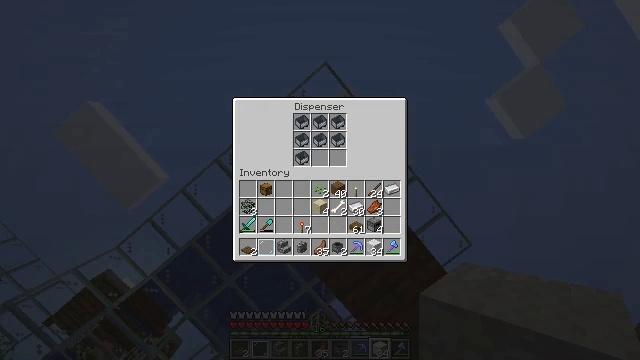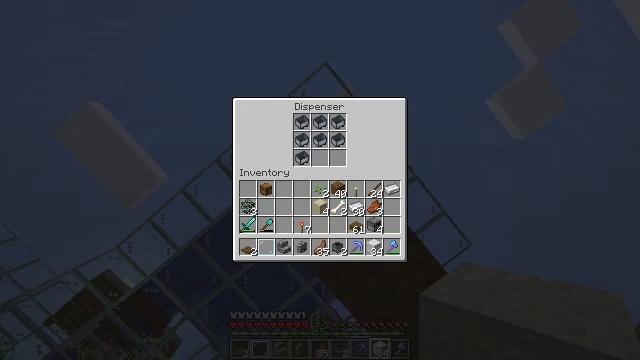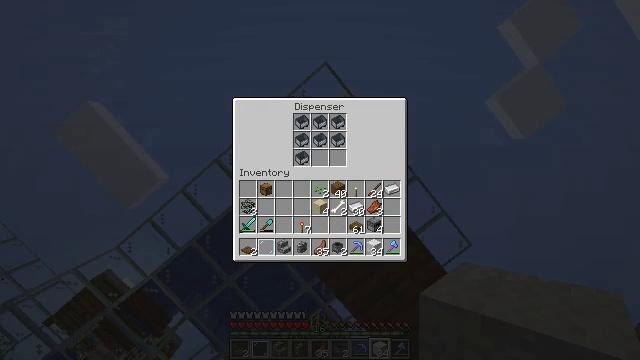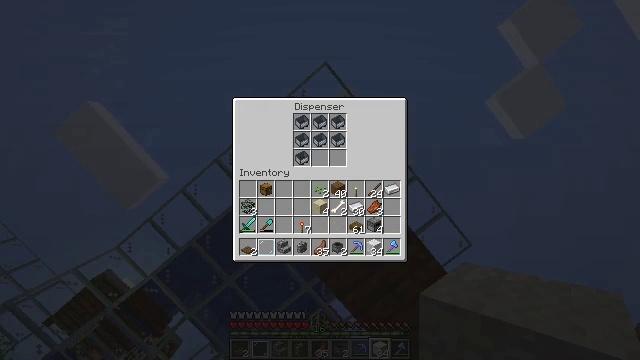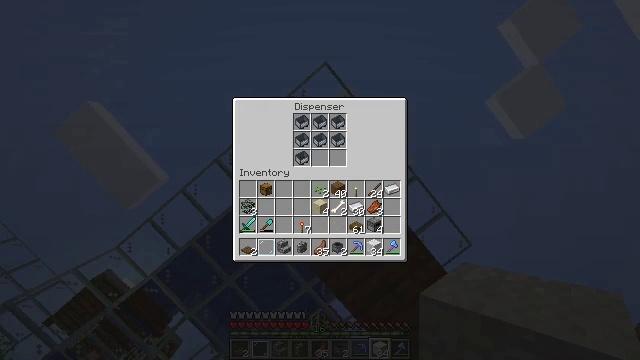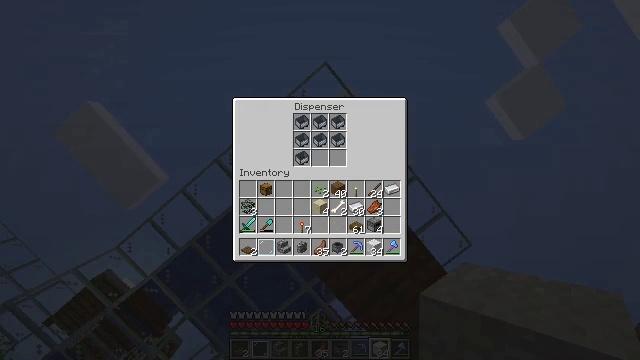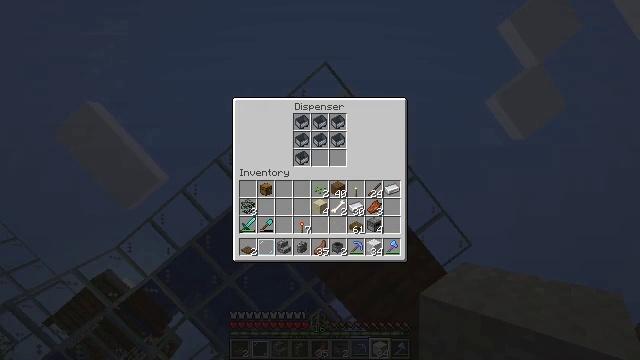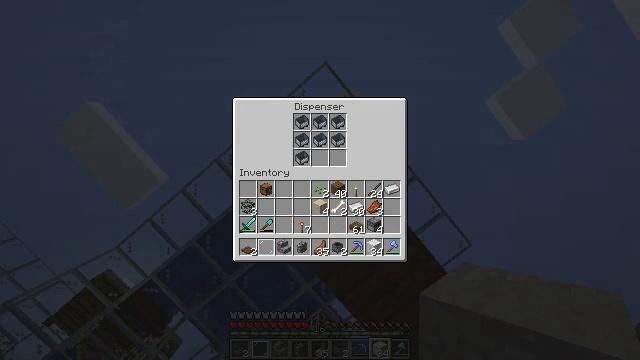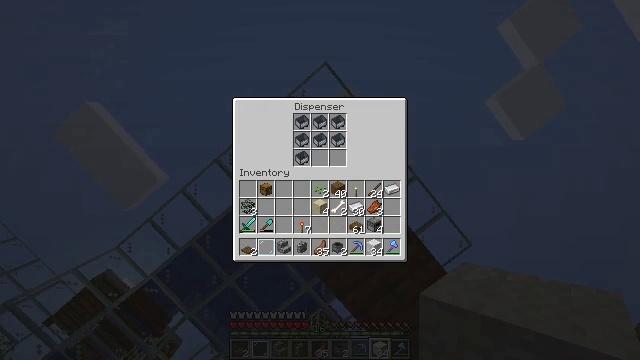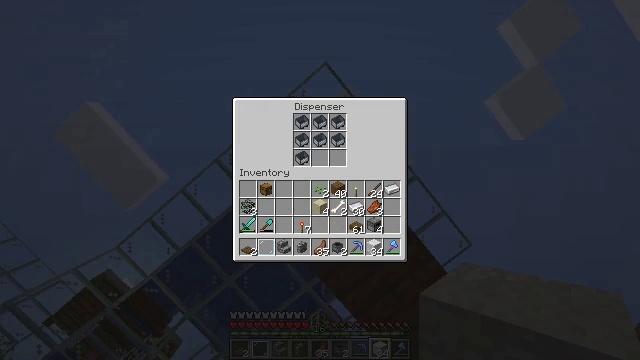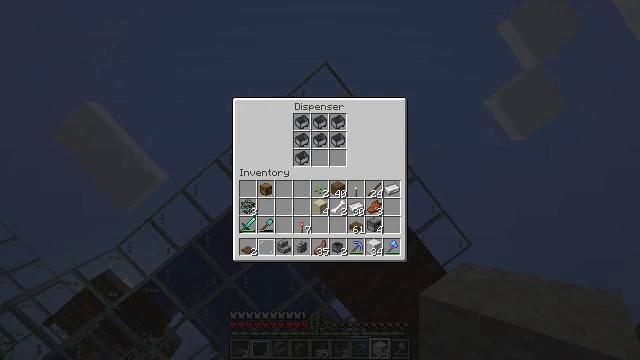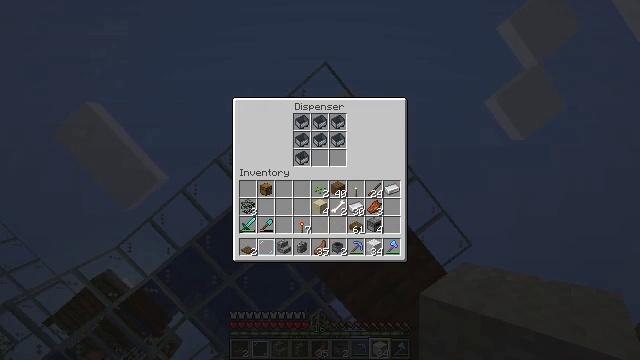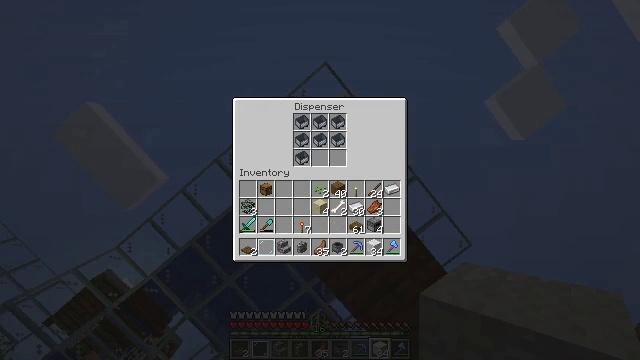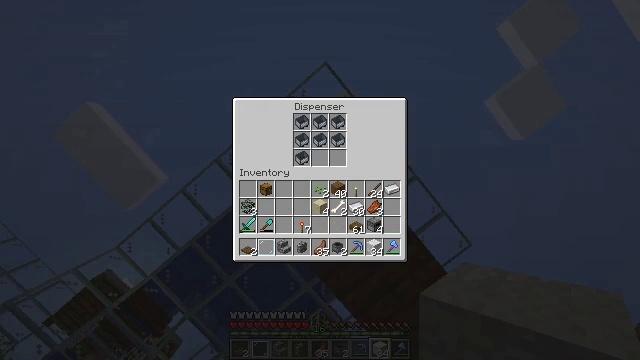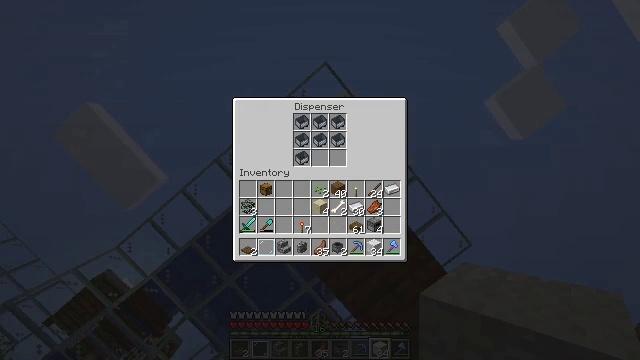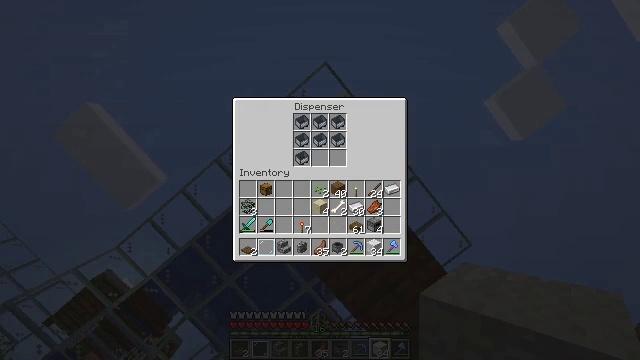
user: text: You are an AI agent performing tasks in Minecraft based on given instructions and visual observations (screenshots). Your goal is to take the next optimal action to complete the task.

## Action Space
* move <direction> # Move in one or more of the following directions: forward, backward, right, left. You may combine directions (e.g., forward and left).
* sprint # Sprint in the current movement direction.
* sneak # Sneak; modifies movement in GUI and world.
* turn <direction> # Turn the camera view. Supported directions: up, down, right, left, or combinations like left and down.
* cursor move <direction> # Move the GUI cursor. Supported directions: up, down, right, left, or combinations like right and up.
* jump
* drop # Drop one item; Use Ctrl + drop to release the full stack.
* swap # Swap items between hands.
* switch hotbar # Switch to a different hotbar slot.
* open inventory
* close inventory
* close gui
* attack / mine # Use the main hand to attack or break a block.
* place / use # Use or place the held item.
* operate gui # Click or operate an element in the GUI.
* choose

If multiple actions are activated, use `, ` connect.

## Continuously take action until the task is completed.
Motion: motion action
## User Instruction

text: Open the crafting table and craft a minecart with iron ingots.
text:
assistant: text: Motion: no_op
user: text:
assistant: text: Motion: no_op
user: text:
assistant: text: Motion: no_op
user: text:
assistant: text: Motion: no_op
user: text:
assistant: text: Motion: no_op
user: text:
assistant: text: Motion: no_op
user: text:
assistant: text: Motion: no_op
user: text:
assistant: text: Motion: no_op
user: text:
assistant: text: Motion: cursor move up
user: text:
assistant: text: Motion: cursor move up
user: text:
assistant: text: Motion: cursor move up
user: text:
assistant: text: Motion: cursor move up
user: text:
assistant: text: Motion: cursor move left and up
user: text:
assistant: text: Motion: cursor move left and up
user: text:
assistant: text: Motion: cursor move left and up
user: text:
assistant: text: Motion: cursor move left and up
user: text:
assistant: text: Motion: no_op
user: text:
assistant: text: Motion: no_op
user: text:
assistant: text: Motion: no_op
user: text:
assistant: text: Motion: no_op
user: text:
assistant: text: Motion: no_op
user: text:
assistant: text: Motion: no_op
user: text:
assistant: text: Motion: no_op
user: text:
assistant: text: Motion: operate gui
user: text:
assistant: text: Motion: operate gui
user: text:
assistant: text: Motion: cursor move left and down, operate gui
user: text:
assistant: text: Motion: cursor move left and down
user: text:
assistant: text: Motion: cursor move left
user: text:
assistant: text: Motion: no_op
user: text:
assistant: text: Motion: no_op